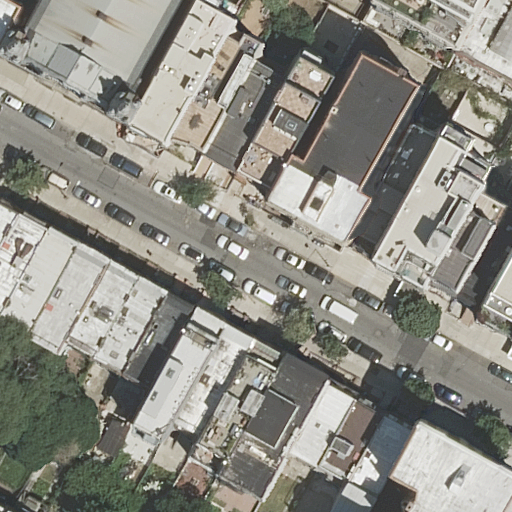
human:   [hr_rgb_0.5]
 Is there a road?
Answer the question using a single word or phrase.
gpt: yes

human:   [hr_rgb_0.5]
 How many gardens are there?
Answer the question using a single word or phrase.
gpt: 1

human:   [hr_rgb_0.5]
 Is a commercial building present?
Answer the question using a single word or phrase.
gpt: no

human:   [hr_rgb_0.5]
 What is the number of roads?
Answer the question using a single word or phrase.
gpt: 1

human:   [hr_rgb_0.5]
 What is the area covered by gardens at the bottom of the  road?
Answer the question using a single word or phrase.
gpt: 1202m2

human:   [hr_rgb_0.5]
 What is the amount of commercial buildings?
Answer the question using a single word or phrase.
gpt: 0

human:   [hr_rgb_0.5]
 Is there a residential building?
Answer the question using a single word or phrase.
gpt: yes

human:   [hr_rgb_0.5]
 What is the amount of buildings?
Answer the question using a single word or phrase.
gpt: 29

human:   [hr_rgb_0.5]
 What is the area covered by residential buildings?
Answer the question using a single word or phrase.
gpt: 5975m2

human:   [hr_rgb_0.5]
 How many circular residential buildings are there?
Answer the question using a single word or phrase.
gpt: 0

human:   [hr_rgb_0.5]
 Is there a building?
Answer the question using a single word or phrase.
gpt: yes

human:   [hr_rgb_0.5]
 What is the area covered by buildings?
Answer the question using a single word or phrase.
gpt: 5975m2

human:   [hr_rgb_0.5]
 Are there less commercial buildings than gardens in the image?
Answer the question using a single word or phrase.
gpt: yes

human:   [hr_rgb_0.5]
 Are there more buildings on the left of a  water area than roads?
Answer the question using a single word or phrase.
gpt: no

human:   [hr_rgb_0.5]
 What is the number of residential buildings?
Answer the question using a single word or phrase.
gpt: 29

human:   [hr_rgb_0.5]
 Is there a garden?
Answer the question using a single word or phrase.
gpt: yes

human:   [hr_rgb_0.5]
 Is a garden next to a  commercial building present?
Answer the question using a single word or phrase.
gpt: no

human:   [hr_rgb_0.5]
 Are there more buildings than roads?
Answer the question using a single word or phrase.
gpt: yes

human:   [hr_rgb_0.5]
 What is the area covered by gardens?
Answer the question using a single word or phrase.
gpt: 1202m2

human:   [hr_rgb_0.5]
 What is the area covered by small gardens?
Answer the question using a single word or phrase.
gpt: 0m2

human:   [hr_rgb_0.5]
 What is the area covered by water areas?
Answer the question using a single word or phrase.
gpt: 0m2

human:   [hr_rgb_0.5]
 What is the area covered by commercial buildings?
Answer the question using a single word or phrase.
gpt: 0m2

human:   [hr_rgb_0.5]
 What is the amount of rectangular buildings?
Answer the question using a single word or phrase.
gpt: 18

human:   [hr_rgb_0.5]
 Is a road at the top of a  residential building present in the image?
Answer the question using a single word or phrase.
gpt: yes

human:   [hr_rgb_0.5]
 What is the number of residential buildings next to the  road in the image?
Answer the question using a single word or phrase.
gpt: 29

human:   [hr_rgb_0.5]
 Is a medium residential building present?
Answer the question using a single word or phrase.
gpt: yes

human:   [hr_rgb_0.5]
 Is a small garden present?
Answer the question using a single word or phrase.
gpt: no

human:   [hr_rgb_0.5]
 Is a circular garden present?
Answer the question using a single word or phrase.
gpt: no

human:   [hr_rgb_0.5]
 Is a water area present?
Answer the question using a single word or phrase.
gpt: no

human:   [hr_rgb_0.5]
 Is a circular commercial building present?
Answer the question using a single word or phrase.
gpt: no

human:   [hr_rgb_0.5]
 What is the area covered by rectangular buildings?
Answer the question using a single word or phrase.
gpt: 2029m2

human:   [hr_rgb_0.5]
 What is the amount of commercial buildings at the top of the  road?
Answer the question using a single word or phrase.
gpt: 0

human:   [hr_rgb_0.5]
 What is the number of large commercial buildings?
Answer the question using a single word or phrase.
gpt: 0

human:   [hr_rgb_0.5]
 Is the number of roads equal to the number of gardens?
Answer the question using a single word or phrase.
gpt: yes

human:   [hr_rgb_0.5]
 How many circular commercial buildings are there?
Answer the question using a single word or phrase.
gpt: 0

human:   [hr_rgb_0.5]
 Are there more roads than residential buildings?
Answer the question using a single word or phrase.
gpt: no

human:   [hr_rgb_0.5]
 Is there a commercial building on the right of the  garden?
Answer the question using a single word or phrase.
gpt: no

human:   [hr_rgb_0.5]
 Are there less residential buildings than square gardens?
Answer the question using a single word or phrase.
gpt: no

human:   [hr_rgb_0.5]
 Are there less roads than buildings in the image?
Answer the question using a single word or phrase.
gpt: yes

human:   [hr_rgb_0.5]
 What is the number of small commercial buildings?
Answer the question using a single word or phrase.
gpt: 0

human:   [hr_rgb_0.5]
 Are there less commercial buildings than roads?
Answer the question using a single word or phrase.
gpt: yes

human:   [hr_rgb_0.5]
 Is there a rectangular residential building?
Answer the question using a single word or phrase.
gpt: yes

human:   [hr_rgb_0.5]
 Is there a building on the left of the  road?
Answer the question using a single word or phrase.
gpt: yes

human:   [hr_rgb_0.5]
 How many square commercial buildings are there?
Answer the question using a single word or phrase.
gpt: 0

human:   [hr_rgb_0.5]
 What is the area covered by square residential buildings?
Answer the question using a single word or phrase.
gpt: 0m2

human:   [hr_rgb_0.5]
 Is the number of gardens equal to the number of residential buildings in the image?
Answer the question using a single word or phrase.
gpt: no

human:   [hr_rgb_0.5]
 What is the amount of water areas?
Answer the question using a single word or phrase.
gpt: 0

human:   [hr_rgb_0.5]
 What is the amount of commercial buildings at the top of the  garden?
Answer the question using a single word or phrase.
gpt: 0

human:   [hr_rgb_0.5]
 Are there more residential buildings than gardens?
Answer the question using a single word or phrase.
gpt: yes

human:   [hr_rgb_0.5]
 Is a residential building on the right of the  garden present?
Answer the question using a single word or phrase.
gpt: no

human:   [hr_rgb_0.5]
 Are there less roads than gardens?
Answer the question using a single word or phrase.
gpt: no

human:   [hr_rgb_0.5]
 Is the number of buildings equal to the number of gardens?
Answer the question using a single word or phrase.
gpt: no

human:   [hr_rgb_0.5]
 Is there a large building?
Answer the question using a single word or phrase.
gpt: yes

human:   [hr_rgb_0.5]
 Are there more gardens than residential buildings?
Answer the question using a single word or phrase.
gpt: no

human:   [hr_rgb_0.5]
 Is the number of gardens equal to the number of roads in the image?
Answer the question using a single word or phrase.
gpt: yes

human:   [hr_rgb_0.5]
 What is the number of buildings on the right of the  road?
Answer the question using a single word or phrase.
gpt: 12

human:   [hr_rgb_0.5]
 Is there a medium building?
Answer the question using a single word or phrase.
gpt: yes

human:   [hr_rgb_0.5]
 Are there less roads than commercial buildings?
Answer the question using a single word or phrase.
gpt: no

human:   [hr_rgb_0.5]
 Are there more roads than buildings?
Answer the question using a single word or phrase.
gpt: no

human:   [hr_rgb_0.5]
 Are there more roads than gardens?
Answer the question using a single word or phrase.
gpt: no

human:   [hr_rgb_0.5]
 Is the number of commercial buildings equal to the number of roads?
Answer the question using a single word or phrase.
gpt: no

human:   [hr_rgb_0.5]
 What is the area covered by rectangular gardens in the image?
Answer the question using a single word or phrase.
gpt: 1202m2

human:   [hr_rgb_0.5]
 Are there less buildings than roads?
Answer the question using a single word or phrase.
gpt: no

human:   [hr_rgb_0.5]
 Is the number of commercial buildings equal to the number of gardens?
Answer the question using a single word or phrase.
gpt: no